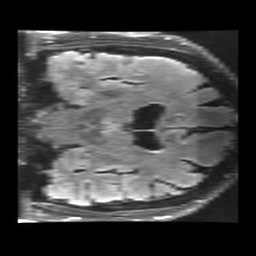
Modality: FLAIR
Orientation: coronal
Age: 62
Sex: male
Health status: healthy
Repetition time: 12 s
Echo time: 0.09782 s